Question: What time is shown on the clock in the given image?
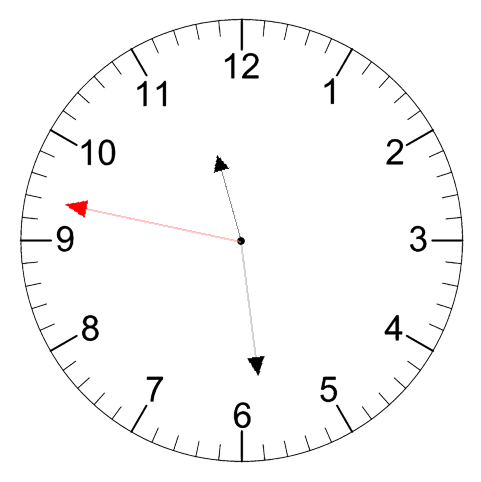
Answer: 11:28:47